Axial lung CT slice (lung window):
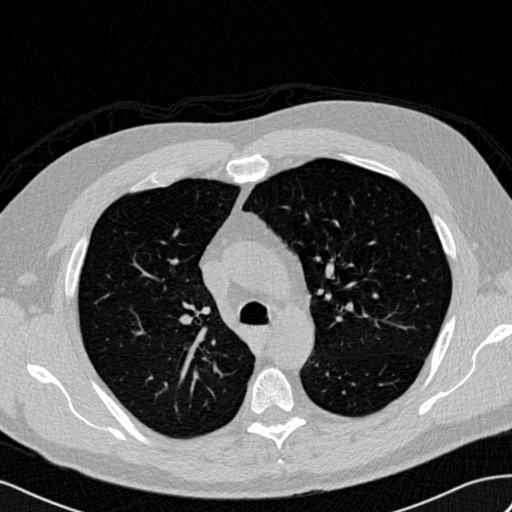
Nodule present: no